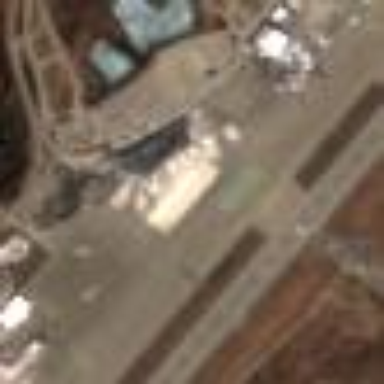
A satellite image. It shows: Apron at the airport.